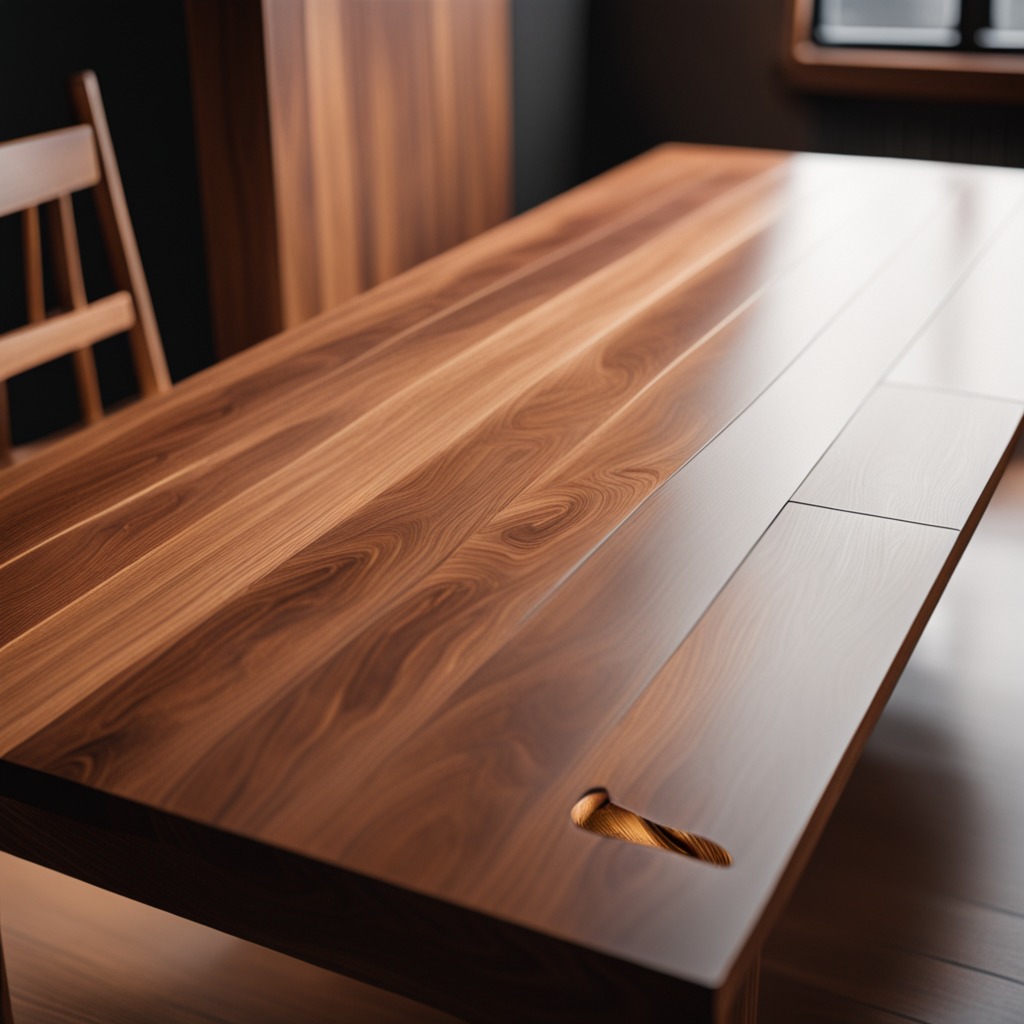
A metal screw is lying on the wooden table in a carpentry studio with rich wood textures and side lighting.